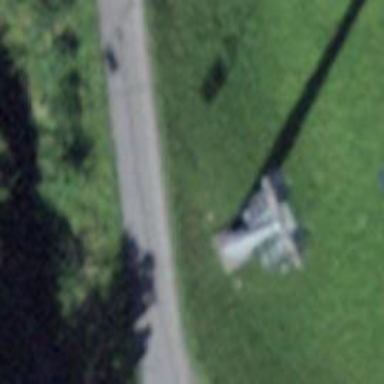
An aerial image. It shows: Pylon for aerialway.